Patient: sex M, age 69
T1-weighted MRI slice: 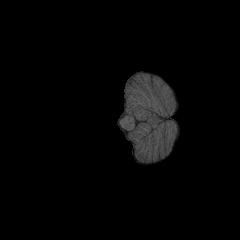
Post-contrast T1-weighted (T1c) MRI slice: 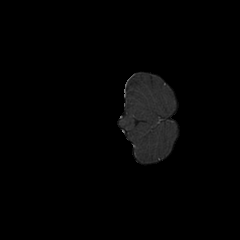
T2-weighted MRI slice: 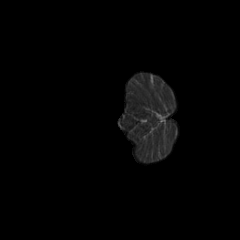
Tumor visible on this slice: no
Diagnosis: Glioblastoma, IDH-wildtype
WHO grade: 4